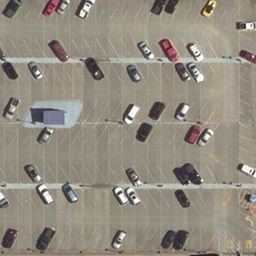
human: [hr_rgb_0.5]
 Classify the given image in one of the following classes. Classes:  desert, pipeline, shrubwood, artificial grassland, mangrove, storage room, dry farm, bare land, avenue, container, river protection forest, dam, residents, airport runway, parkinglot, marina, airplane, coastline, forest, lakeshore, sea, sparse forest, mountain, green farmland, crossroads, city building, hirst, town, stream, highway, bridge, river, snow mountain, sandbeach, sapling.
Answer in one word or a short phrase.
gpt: parkinglot